Interaction volume radius: 5 \u00c5
Interaction volume height: 25 \u00c5
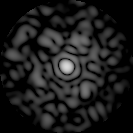
Disorder parameter: 0.8111